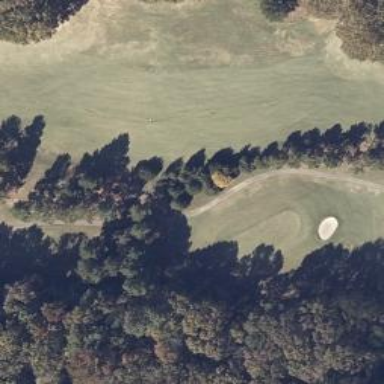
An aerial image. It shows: Service road used as golf cart path.